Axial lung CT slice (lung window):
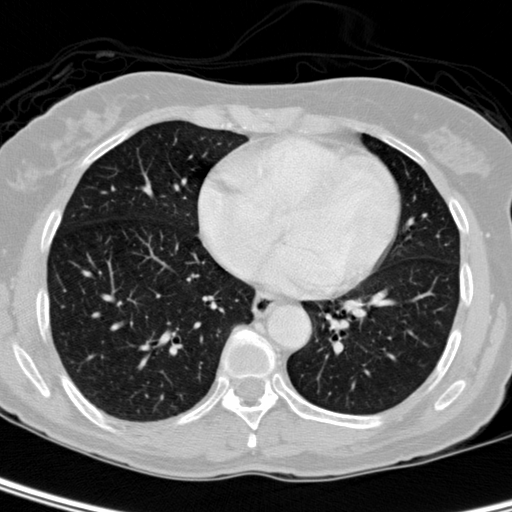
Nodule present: no